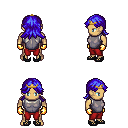
a pixel art fantasy rpg character, male body template, human, tanned skin, steel chest armor, red pants, blue loose hair, gold tiara, gold gloves, ghillies, four views (front, back, left, right), 2x2 character sprite sheet, small pixel art, hard edges, no anti-aliasing